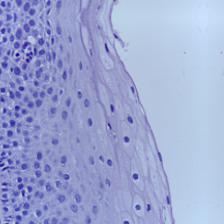
Diagnosis: Normal